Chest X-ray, PA view. Patient: 59 years old, sex M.
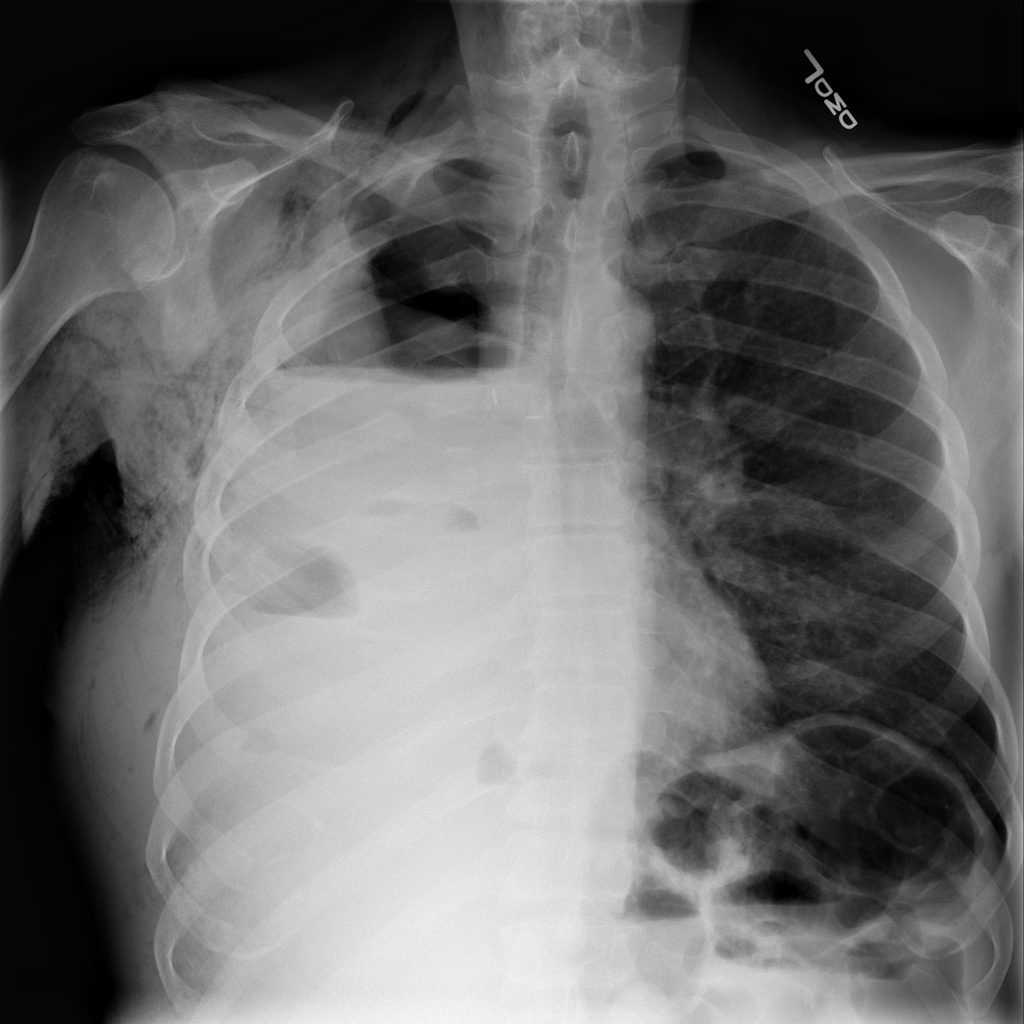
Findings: No Finding